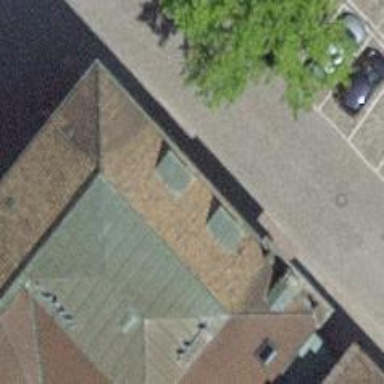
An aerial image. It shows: Police building.